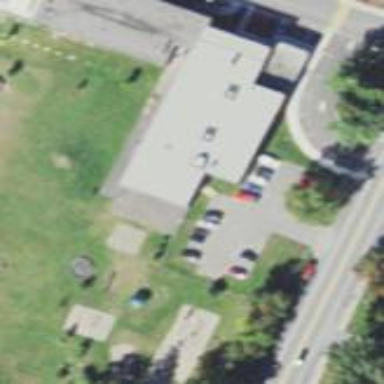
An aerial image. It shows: School building.